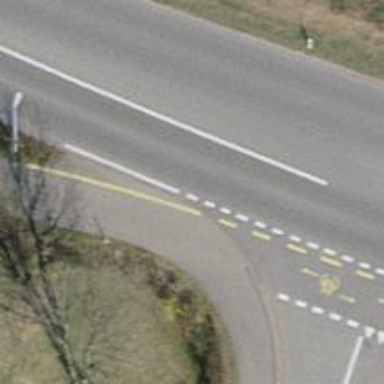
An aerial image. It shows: Marked crossing on asphalt cycleway.